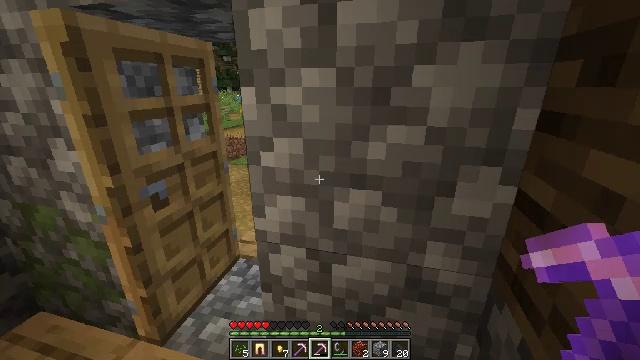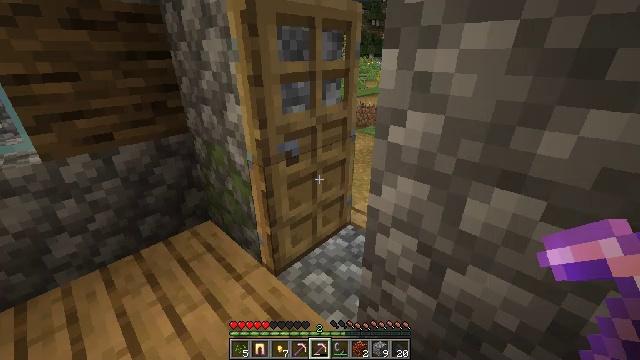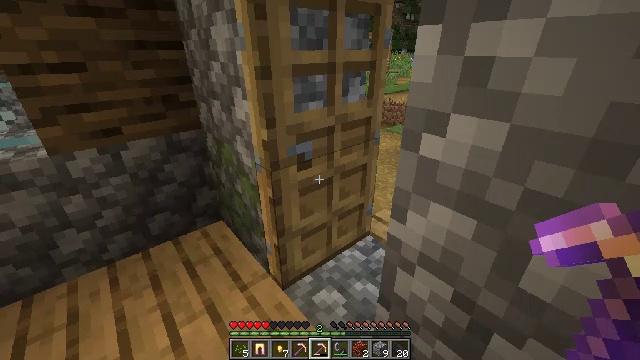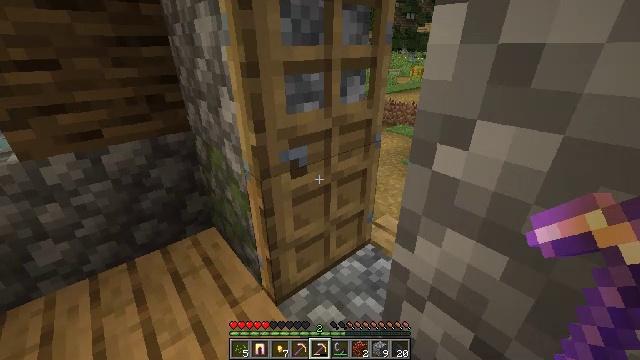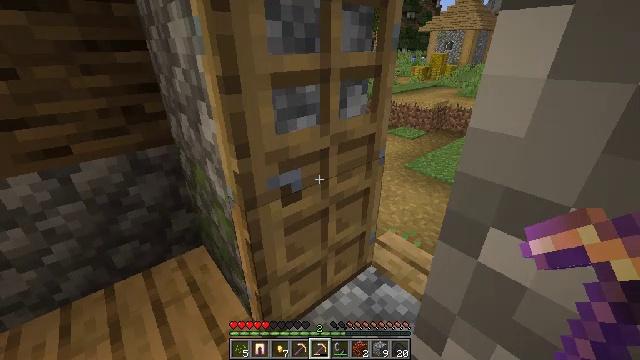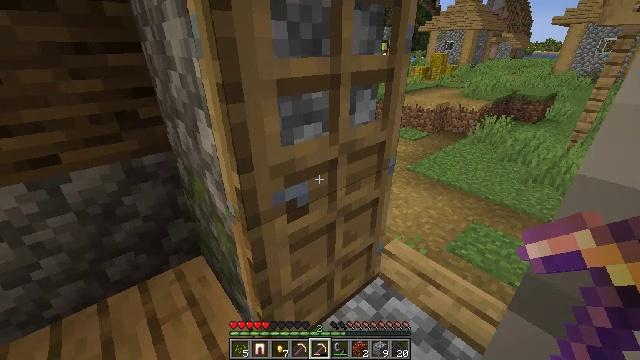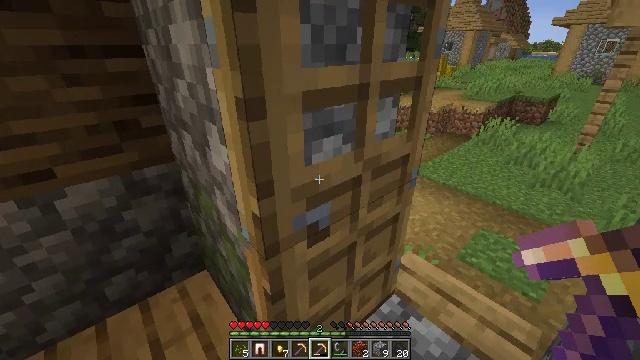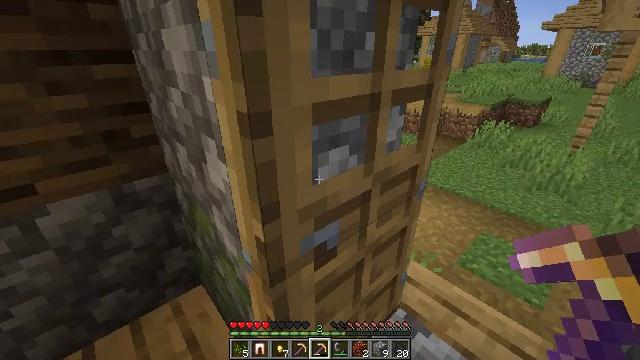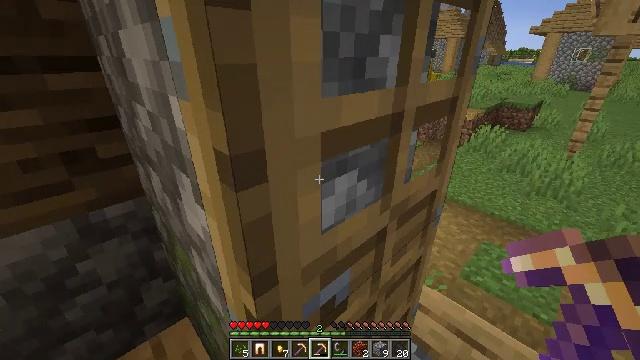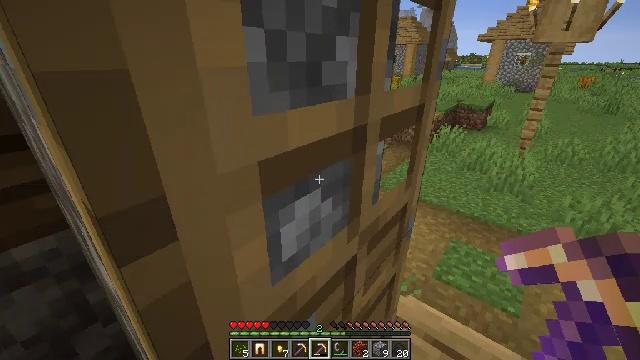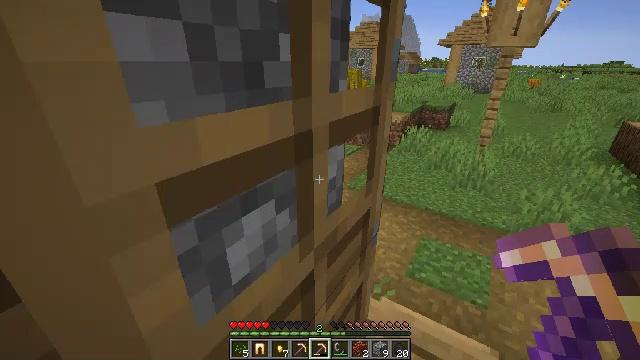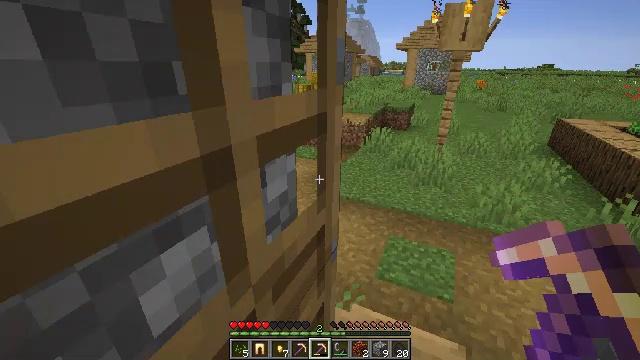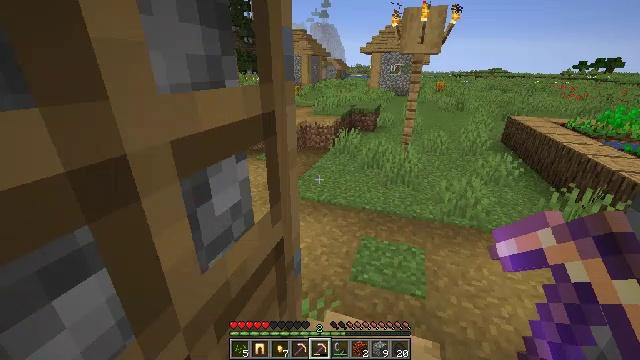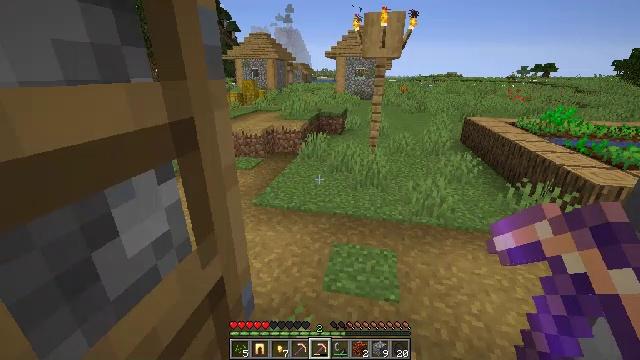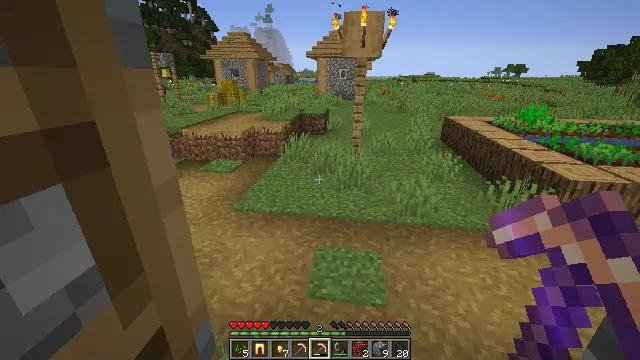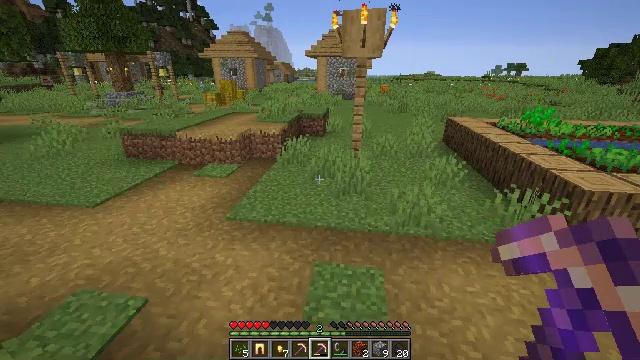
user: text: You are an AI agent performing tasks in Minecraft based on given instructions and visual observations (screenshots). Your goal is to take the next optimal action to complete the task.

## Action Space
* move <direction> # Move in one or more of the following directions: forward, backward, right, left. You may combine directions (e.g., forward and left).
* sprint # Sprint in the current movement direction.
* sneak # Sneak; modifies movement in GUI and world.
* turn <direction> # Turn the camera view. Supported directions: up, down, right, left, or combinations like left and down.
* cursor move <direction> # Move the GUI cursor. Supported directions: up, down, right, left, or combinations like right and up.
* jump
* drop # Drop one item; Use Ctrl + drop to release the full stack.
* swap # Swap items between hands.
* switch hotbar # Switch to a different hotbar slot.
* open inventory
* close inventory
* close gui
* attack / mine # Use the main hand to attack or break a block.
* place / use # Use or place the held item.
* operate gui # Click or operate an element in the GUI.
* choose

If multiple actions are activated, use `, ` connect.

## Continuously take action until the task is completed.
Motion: motion action
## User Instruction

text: Collect the grass from the surface.
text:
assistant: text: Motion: move forward, turn left and down
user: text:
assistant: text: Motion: move forward, turn left and down
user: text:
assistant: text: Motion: move forward
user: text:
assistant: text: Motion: move forward
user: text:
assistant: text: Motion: move forward
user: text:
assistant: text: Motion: move forward
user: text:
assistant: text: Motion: move forward, turn right
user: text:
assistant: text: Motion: move forward, turn right
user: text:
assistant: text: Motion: move forward, turn right
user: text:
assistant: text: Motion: move forward, turn right
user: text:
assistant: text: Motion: turn right
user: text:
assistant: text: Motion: move forward, turn right
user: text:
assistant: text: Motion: move forward, turn right
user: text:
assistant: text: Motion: move forward, turn right
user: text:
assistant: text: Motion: move forward
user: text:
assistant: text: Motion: move forward
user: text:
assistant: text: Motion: move forward, turn left
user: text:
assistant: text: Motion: move forward, turn left
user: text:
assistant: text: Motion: move forward, turn left
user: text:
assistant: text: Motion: move forward
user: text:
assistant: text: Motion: move forward, turn left
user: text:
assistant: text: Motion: move forward, turn left
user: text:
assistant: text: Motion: move forward, turn left
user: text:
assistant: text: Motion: move forward, turn left
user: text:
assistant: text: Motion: move forward, turn left and up
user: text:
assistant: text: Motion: move forward, turn left and up
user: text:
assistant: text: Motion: move forward, turn left and up
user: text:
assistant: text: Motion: move forward, turn left and up
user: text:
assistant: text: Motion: move forward, turn left and up
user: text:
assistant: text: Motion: move forward, turn left